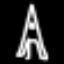
Label: The Eiffel Tower